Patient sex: M
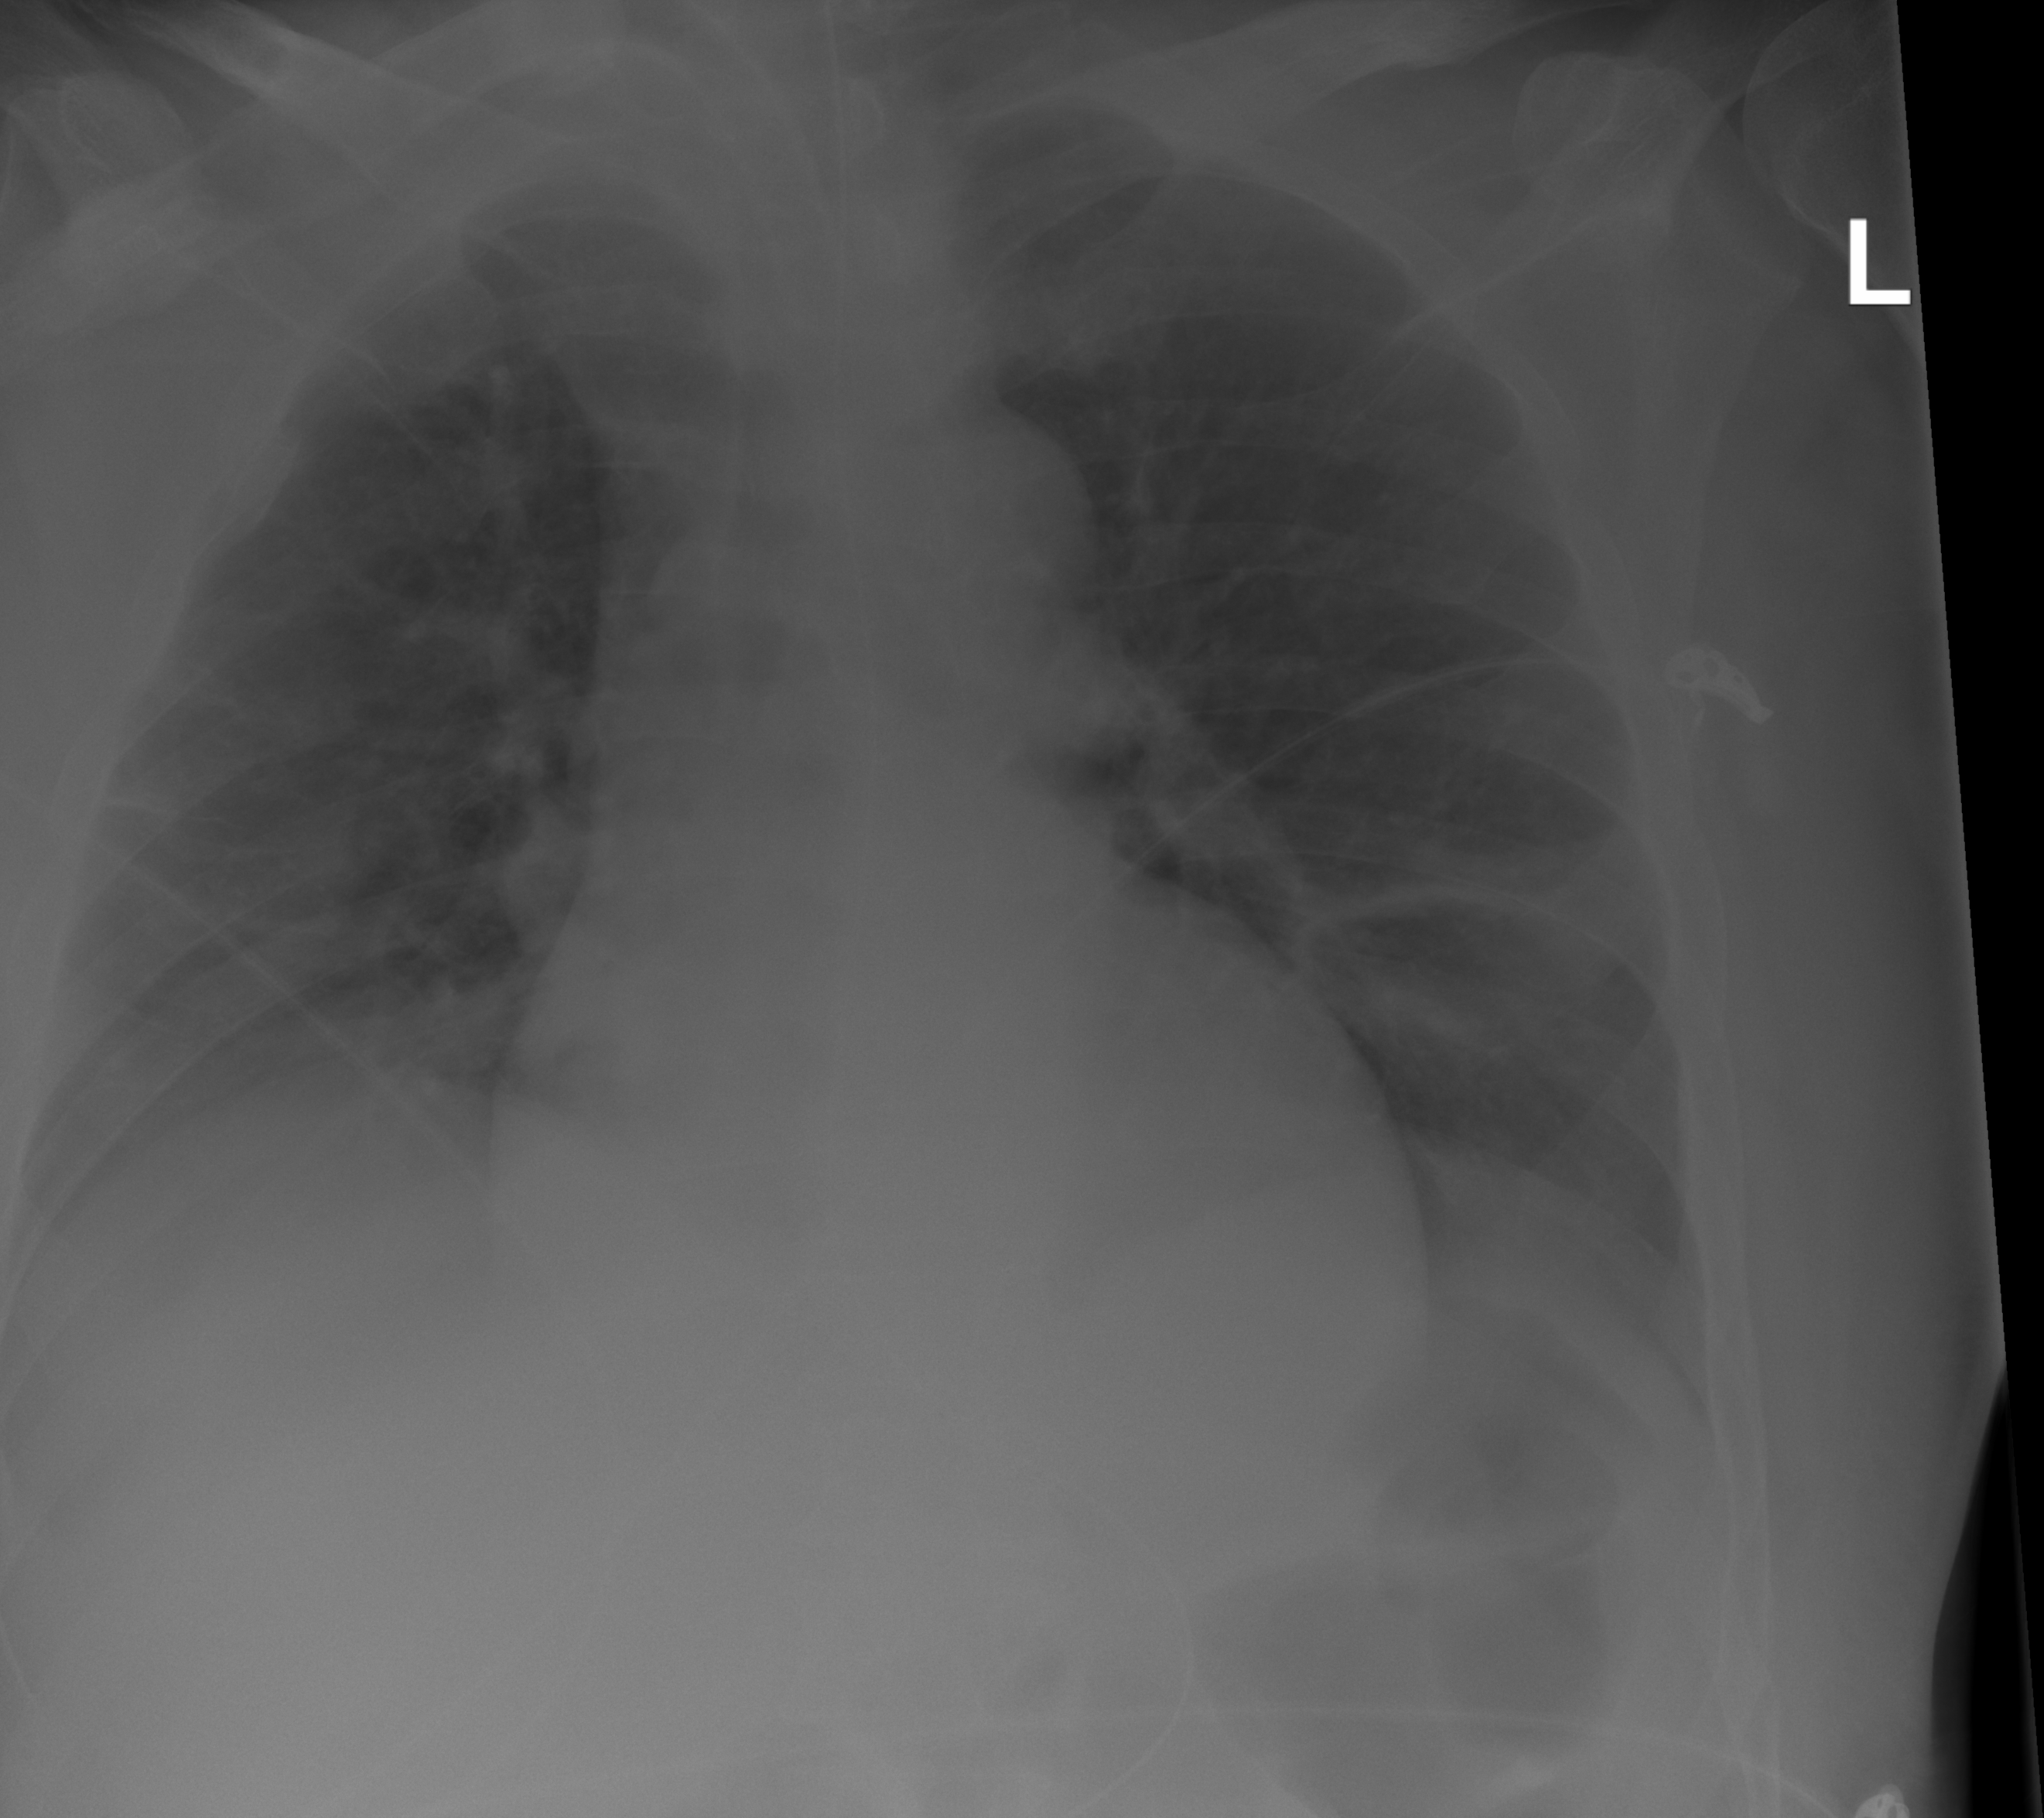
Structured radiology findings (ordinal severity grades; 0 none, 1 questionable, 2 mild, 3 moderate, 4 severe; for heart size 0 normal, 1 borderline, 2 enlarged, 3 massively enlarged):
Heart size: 2
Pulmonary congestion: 0
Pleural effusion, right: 2
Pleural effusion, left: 1
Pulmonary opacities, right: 2
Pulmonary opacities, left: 1
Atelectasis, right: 3
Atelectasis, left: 2